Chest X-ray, AP view. Patient: 58 years old, sex F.
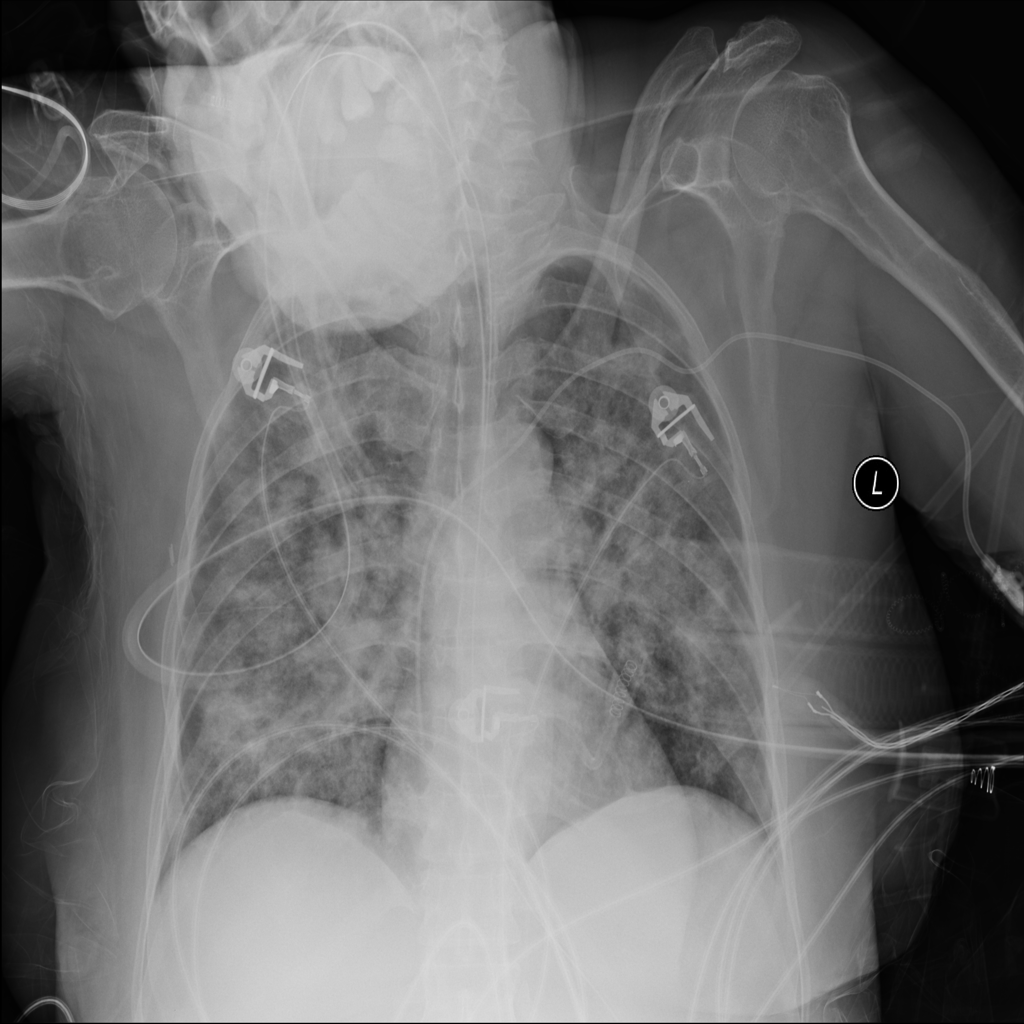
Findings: Infiltration